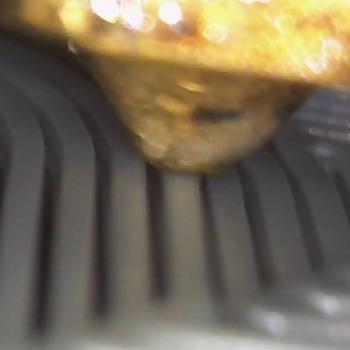
Flow rate: 100%